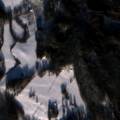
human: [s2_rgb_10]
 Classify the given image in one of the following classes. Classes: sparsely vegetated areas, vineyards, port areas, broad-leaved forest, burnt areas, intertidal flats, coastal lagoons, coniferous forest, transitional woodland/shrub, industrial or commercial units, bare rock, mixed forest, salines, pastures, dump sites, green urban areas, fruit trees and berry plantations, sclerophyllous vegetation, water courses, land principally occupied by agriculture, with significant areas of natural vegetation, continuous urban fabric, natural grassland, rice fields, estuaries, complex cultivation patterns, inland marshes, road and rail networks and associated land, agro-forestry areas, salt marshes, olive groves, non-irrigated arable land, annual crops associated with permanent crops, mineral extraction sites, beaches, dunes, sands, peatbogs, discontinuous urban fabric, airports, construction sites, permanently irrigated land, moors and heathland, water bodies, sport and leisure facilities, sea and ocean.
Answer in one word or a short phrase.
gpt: non-irrigated arable land, coniferous forest, mixed forest